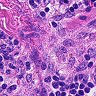
Metastatic tissue present: no